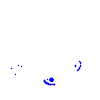
Particle: kaon